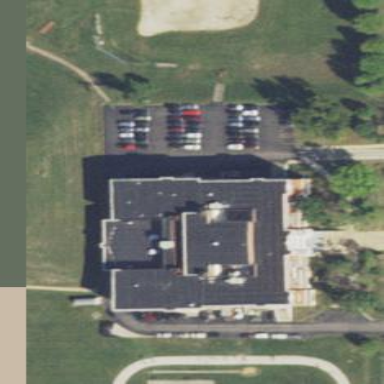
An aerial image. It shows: School building.